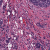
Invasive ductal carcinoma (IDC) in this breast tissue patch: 1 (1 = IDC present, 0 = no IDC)